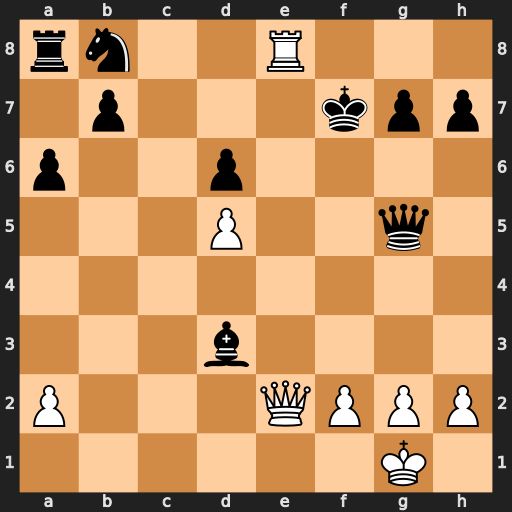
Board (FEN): rn2R3/1p3kpp/p2p4/3P2q1/8/3b4/P3QPPP/6K1
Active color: w
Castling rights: -
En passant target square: -
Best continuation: Qe6#